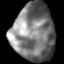
Tissue: lung
Cell type: Epithelial cells
Senescence score: 0.1856
Nuclear area (px): 2368
Mean DAPI intensity: 122.803